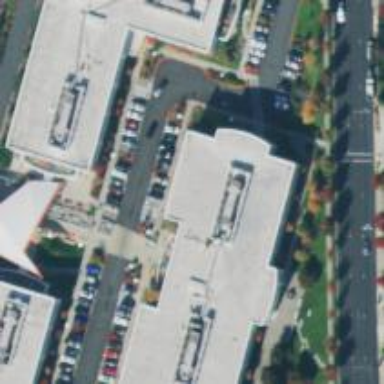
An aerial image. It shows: Parking area with surface.